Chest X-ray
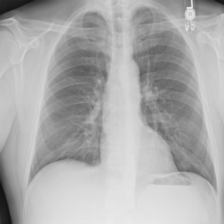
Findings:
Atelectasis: negative
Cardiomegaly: negative
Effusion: negative
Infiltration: negative
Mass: negative
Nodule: negative
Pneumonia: negative
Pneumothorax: negative
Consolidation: negative
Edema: negative
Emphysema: negative
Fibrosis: negative
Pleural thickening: negative
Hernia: negative